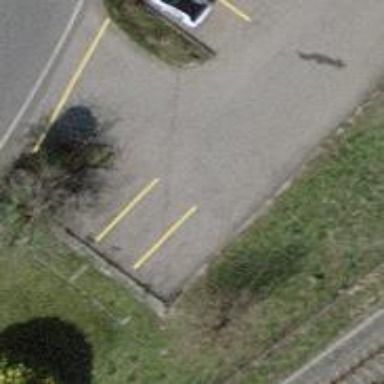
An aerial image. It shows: Parking aisle designated as service road.